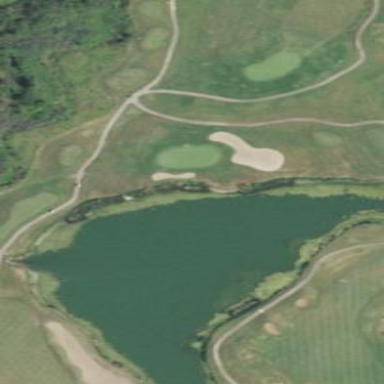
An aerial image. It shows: Water hazard on golf course.